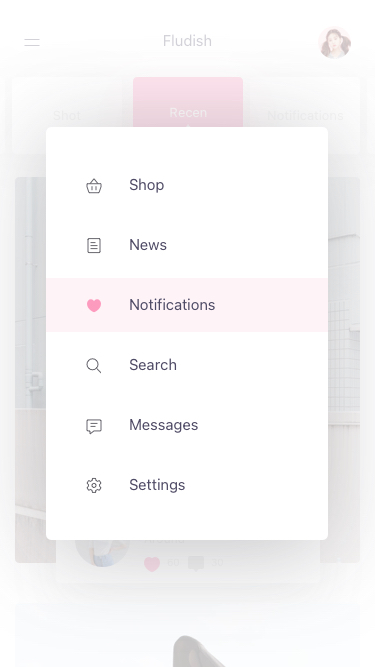
Text in this UI design:
60
30
2 Aug
Around
Cecilia Reed
Fludish
Recent
Notifications
Shots
Shop
News
Notifications
Search
Messages
Settings